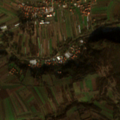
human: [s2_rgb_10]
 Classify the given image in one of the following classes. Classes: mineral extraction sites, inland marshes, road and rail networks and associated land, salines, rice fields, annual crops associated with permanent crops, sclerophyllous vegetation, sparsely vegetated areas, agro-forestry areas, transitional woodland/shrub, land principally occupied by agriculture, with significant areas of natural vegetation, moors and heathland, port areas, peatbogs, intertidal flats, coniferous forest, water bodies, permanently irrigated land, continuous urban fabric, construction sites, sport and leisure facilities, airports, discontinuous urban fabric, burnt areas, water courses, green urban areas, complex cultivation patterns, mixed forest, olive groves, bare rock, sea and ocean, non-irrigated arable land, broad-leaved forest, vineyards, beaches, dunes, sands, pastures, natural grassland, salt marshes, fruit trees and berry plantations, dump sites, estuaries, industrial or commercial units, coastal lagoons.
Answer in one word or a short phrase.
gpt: non-irrigated arable land, complex cultivation patterns, land principally occupied by agriculture, with significant areas of natural vegetation, broad-leaved forest